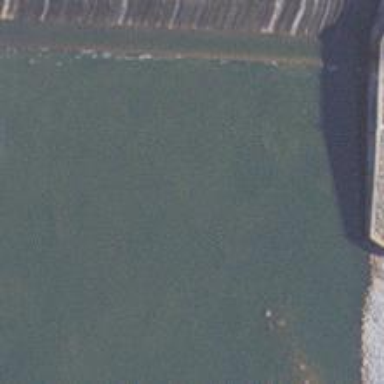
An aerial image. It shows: Dam along waterway.